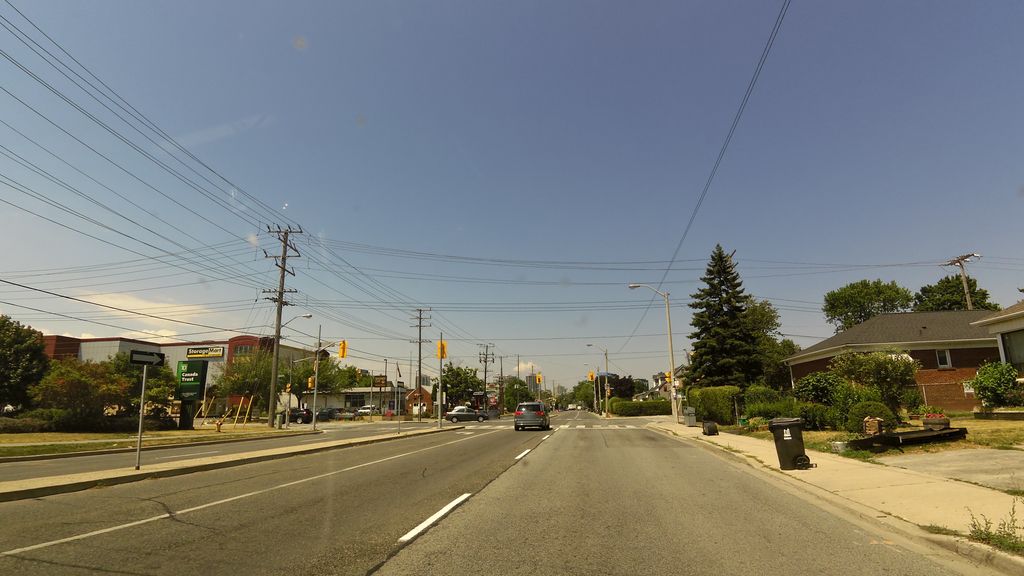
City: toronto